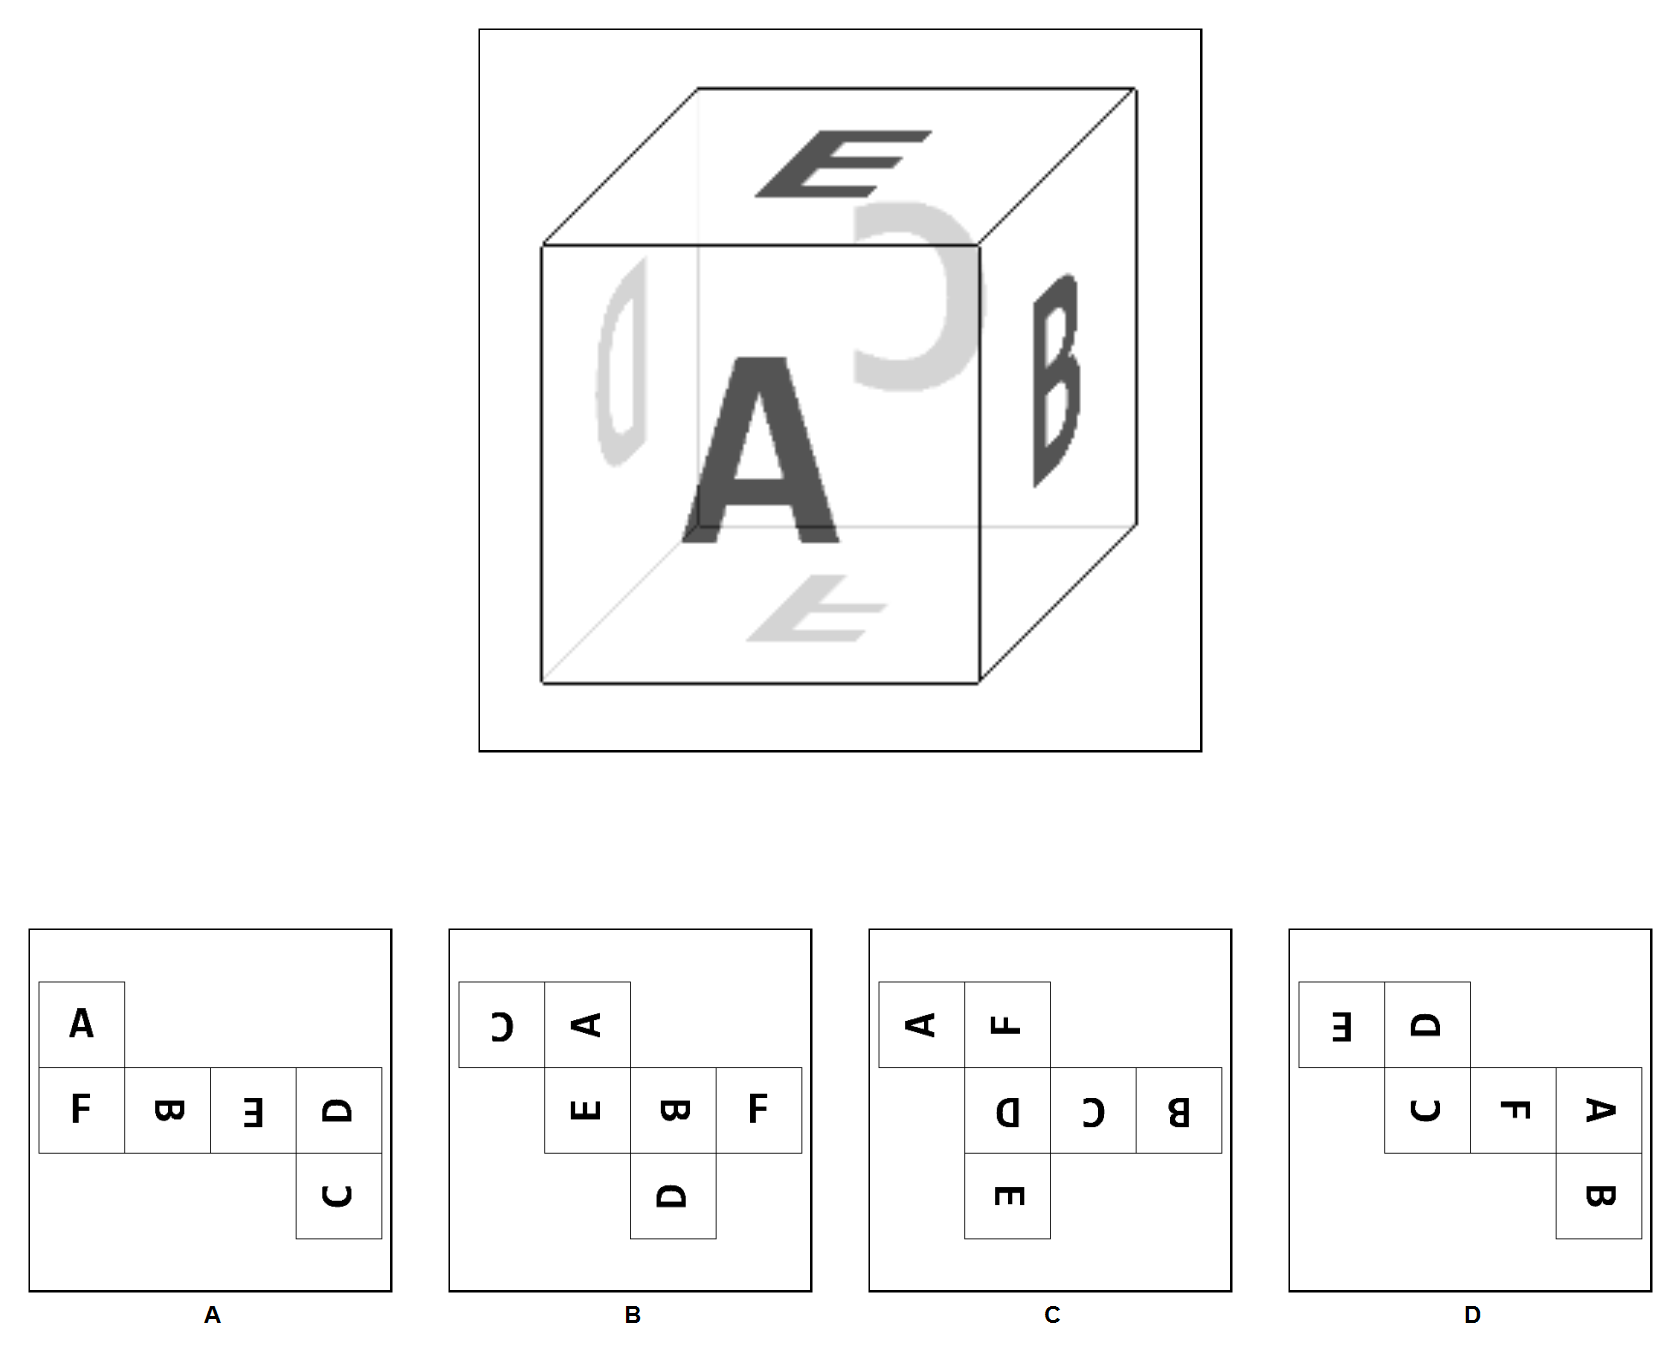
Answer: B